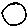
Label: moon